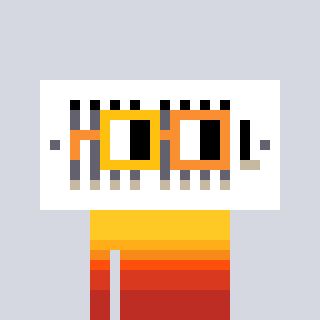
a pixel art character with square yellow and orange glasses, a vent-shaped head and a blue-colored body on a cool background